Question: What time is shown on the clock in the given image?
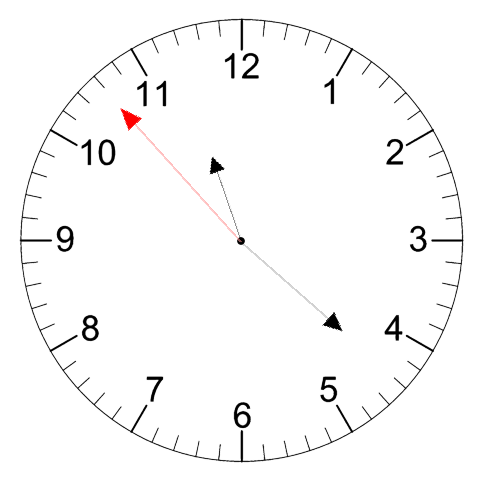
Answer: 11:21:53